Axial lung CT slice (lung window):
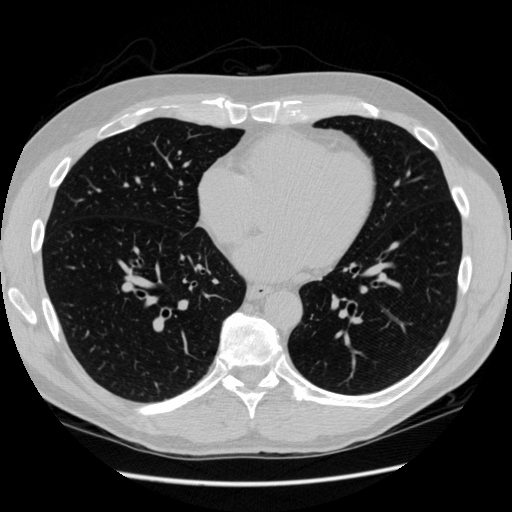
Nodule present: no